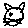
Label: cat